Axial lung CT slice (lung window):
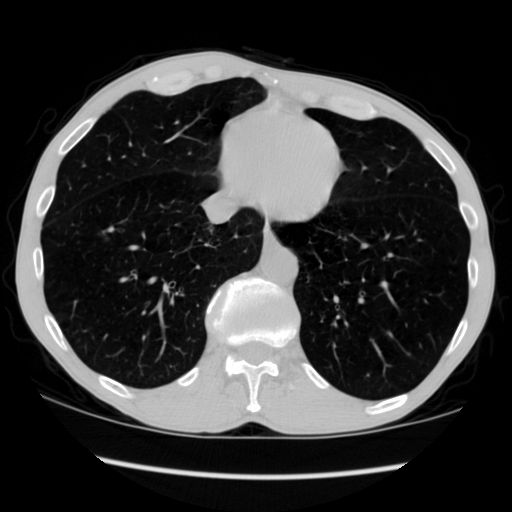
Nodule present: no